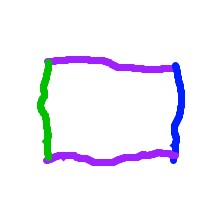
Shape: rectangle